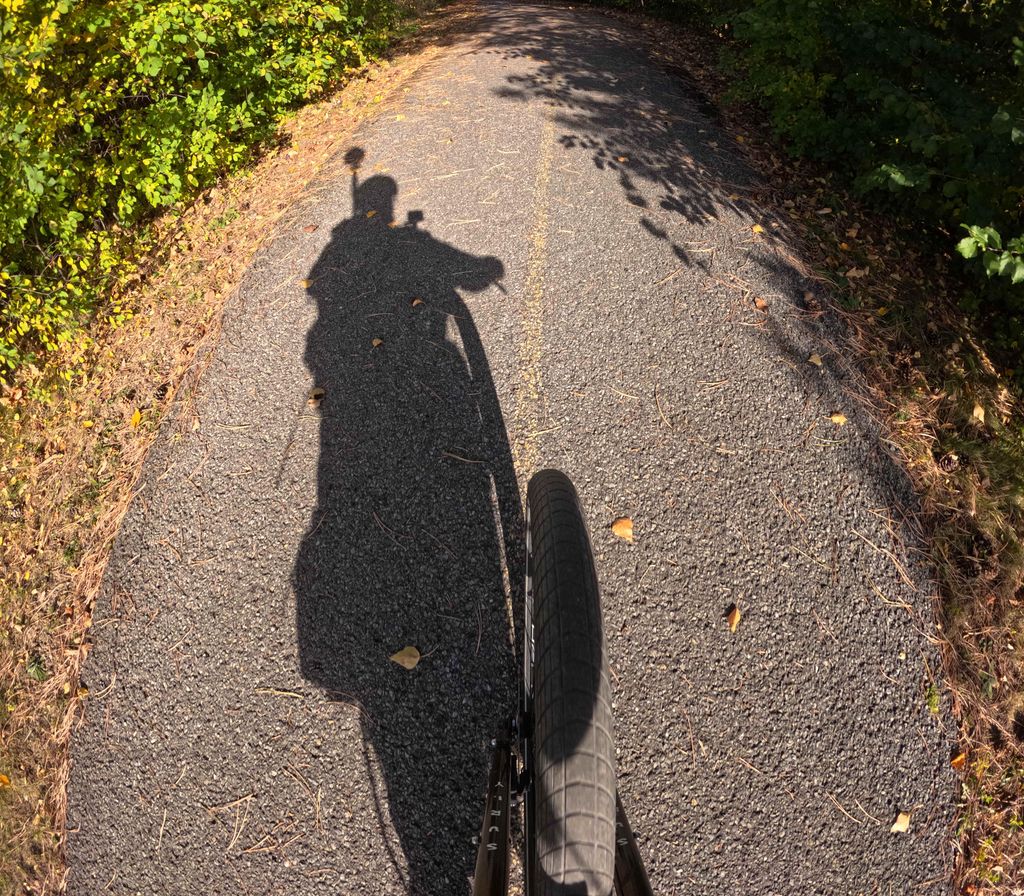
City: ottawa-gatineau